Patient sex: M
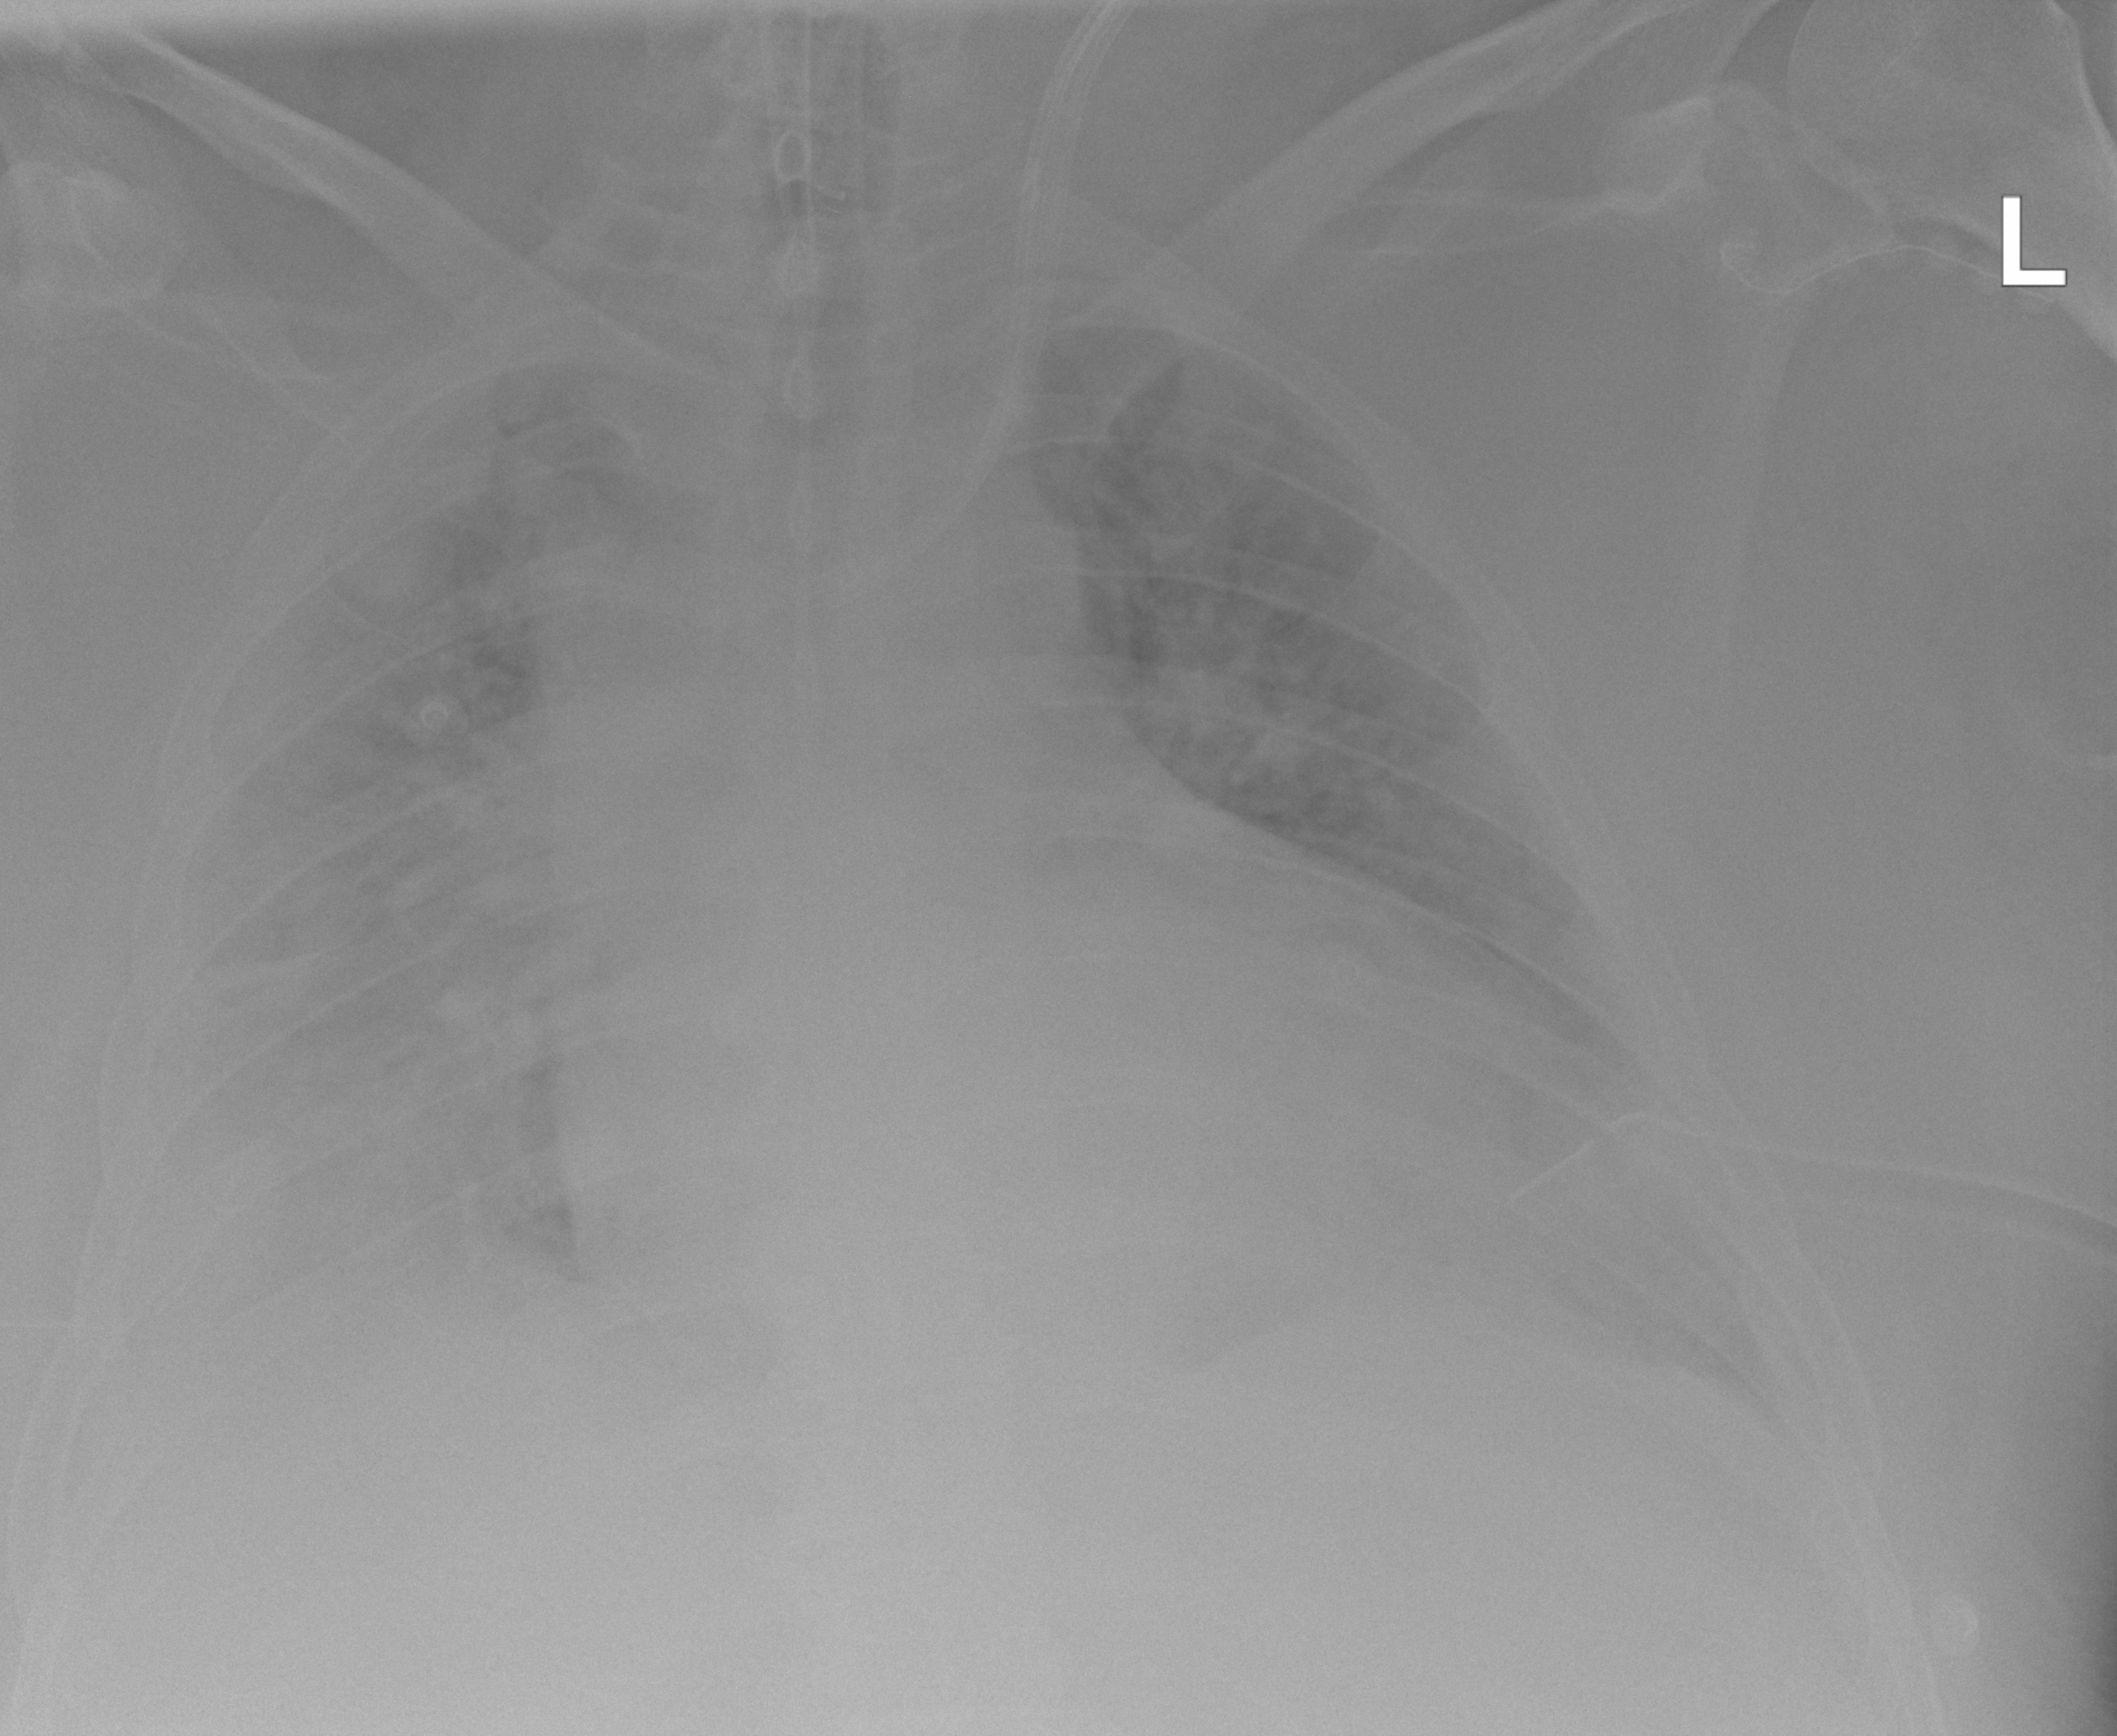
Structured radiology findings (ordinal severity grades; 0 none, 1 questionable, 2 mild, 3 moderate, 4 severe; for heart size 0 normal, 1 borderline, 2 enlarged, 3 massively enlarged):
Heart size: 2
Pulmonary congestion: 2
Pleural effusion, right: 2
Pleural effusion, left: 2
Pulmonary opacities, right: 3
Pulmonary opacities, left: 2
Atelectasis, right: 2
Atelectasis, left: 2